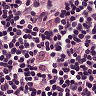
Metastatic tissue present: no